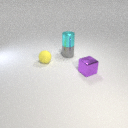
small purple metal cube to the right of small yellow rubber sphere